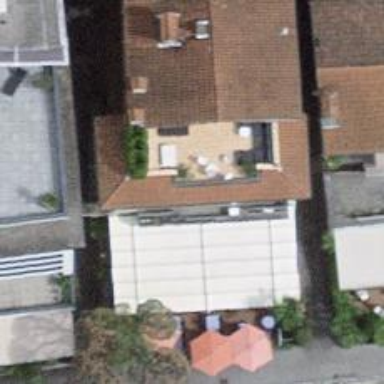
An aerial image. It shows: Restaurant.